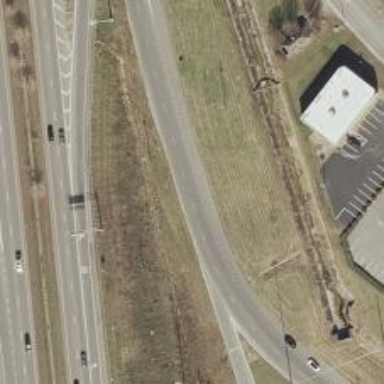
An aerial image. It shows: Trunk link highway.